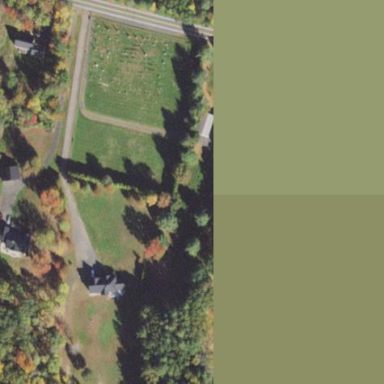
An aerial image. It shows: Private cemetery or graveyard.